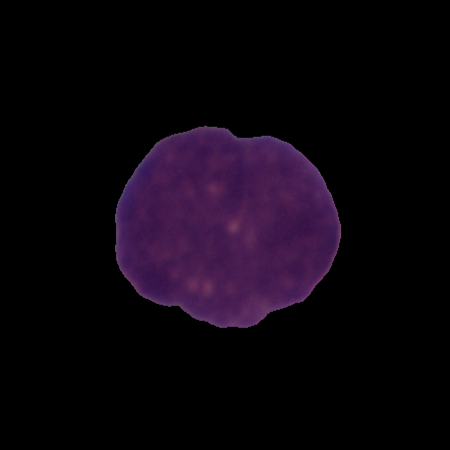
Label: cancer